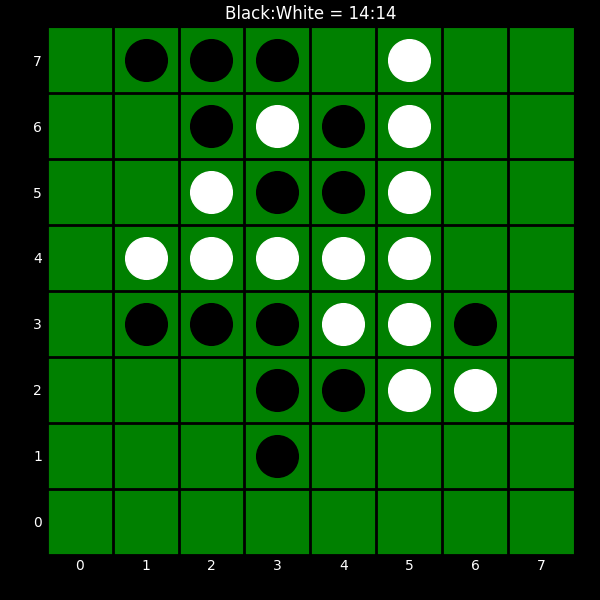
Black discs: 14
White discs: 14